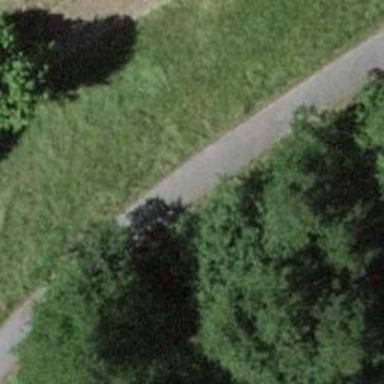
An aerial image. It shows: Well-maintained asphalt path with grade 1 track type.